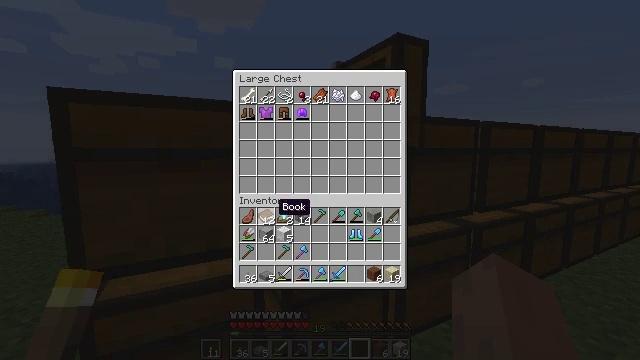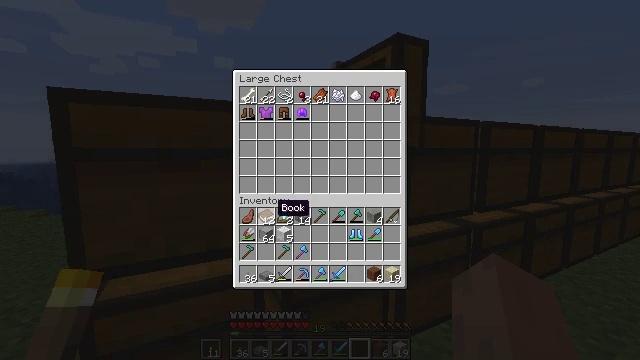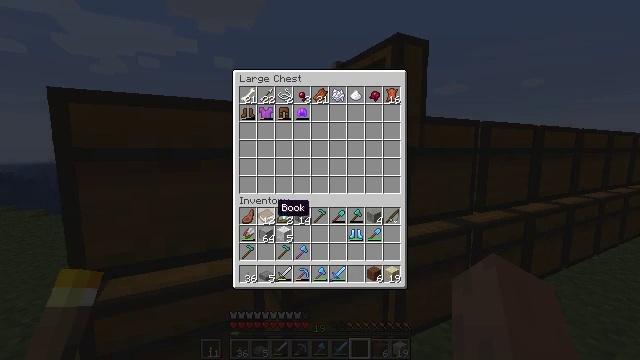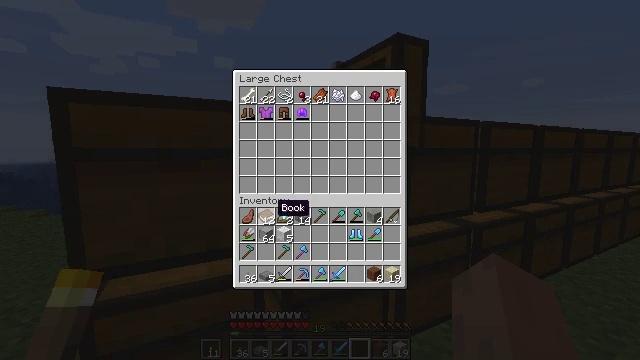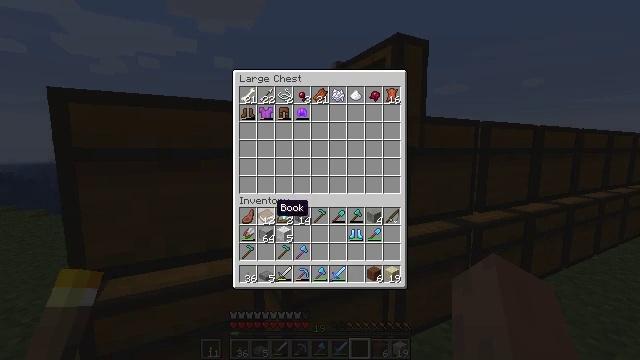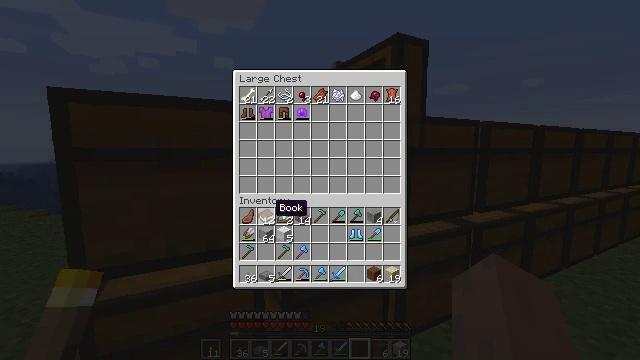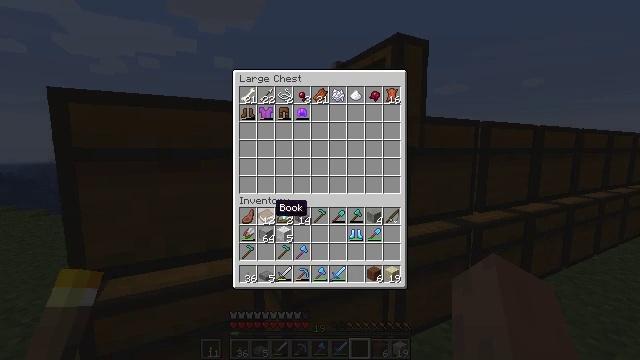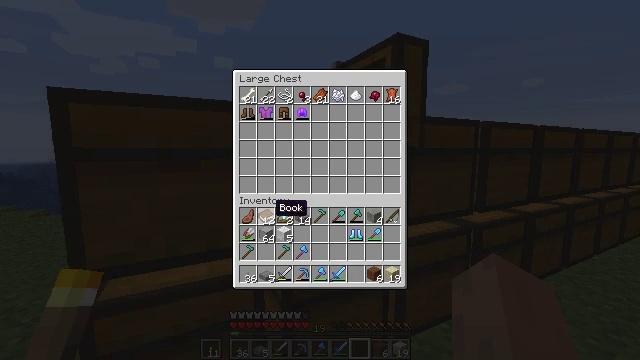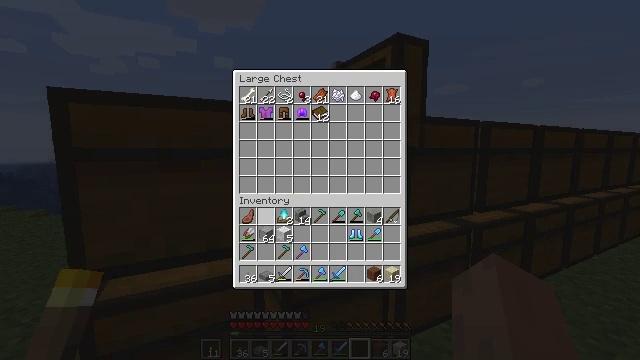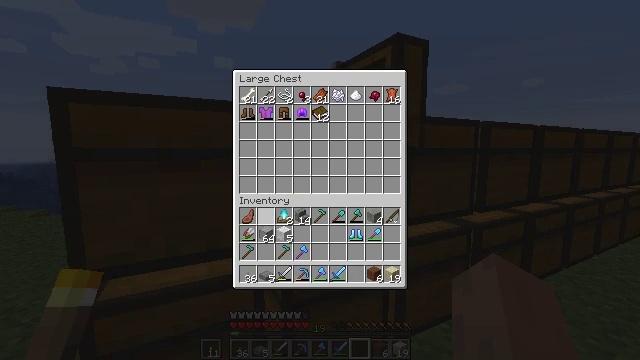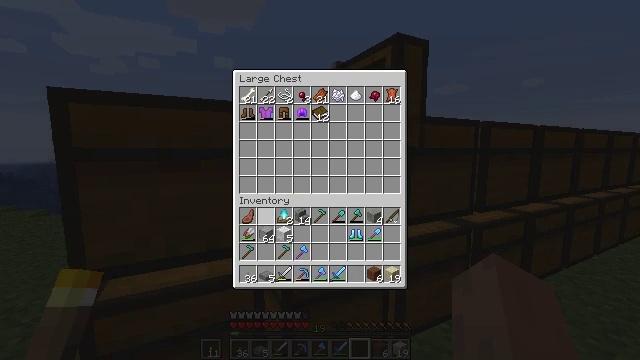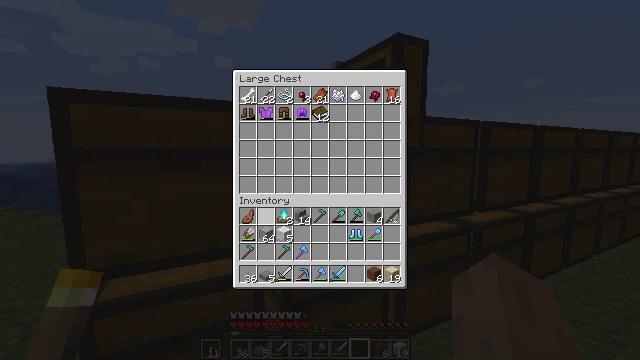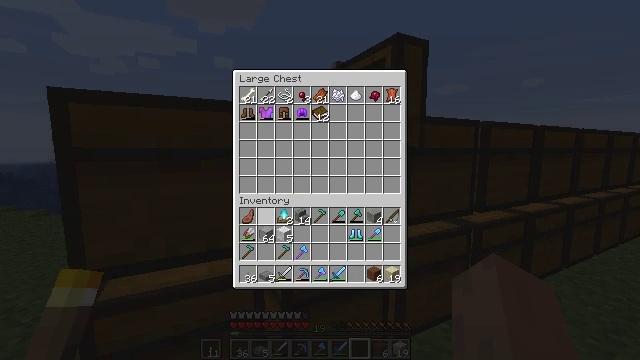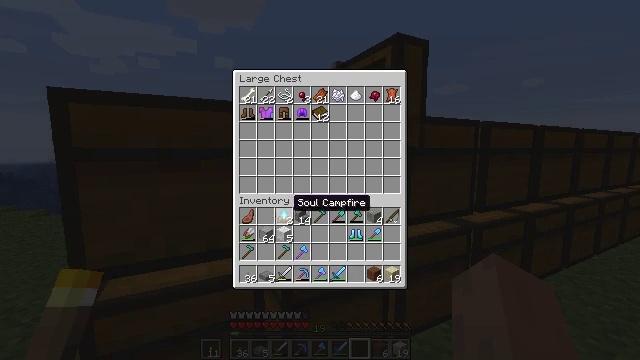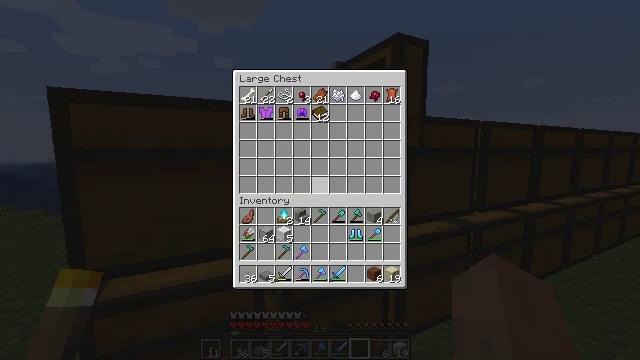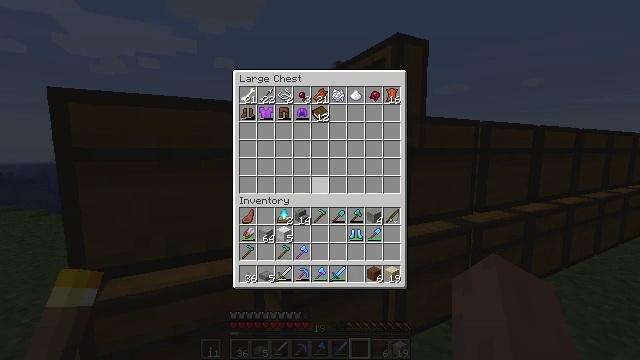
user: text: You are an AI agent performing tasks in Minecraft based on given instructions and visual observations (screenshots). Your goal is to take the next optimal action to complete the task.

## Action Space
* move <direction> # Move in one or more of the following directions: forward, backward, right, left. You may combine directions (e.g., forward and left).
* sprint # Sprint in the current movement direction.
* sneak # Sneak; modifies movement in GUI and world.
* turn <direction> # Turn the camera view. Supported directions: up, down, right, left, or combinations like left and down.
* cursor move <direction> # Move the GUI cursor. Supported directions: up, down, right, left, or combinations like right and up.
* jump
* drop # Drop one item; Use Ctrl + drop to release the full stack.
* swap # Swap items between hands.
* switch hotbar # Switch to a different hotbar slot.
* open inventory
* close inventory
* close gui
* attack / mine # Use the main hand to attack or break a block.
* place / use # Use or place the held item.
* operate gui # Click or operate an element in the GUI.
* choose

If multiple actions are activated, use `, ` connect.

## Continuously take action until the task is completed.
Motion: motion action
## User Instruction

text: Reclaim the chest into your inventory.
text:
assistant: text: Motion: sneak
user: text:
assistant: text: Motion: sneak
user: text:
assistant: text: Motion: sneak
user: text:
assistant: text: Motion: sneak
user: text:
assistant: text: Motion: sneak
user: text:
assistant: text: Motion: sneak
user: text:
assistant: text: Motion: sneak
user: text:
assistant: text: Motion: sneak, operate gui
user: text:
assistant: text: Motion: sneak, operate gui
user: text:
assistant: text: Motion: sneak
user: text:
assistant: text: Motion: sneak
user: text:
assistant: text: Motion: sneak
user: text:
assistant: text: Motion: sneak, cursor move right
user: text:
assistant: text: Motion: sneak, cursor move right and up
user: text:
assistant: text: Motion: sneak, cursor move up
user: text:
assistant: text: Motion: sneak
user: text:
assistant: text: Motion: sneak
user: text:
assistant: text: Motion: sneak
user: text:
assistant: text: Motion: sneak
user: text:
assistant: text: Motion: sneak, cursor move right
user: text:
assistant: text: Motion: sneak, cursor move right
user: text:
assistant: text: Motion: sneak, cursor move right
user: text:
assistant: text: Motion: sneak, cursor move right
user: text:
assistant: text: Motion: sneak
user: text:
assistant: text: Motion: sneak
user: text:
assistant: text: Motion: sneak
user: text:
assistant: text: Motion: sneak
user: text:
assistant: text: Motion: sneak
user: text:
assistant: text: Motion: sneak, cursor move left
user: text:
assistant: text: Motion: sneak, cursor move left and down